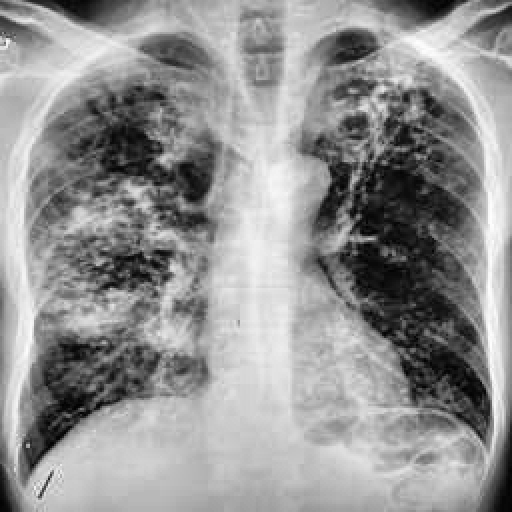
Finding: TUBERCULOSIS